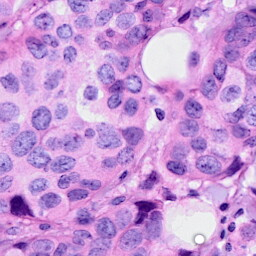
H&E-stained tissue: Breast